Question: I have a rails api that generates locations, and menus for those locations. In my iOS app, I'm using AFNetworking to retrieve a json list of those locations in a table view.
This is the AFNetworking request I use to get Location data
LocationTableViewController.m
'''
[[LocationApiClient sharedInstance] getPath:@"locations.json" parameters:nil
success:^(AFHTTPRequestOperation *operation, id response) {
NSLog(@"Response: %@", response);
NSMutableArray *results = [NSMutableArray array];
for (id locationDictionary in response) {
Location *location = [[Location alloc] initWithDictionary:locationDictionary];
[results addObject:location];
}
self.results = results;
[self.tableView reloadData];
}
failure:^(AFHTTPRequestOperation *operation, NSError *error) {
NSLog(@"Error fetching locations!");
NSLog(@"%@", error);
}];
'''
A sample of the json returned for the location request
'''
{
"created_at" = "2013-02-23T19:25:26Z";
id = 2;
lat = "48.870175";
long = "2.779899999999998";
name = "Disneyland Hotel";
"places_id" = fd90769e2cf40d6cb6cb1a3d0bfd0ce5d37ed331;
"street_address" = "Rue de la Marni\U00e8re, Chessy, France";
"updated_at" = "2013-02-23T19:25:26Z";
},
'''
The name and address are displayed

When a user taps on a location cell, I would like to display a table view of that locations beer list. The rails api route (for location_id => 1) is 'http://localhost:3000/locations/1/beers.json' and outputs the following json for a beer that belongs to location_id:1
'''
{
"created_at":"2013-02-23T19:25:53Z",
"description":"fkjgvjkg",
"id":1,"location_id":1,
"name":"nhoihioh",
"price":"2.5","style":"ipa",
"updated_at":"2013-02-23T19:25:53Z"
}
'''
When the user taps a location cell I want to display the beer list for that location, which is consumed via 'http://localhost:3000/locations/(whatever location_id is associated with the table cell that was tapped)/beers.json'
How can I insert the location_id into the following AFNetworking request that occurs in the next table view when a user taps a location cell?
BeerTableViewController.m
'''
[[LocationApiClient sharedInstance] getPath:@"locations/**(location_id from location table cell inserted here)**/beers.json" parameters:nil
success:^(AFHTTPRequestOperation *operation, id response) {
NSLog(@"Response: %@", response);
NSMutableArray *results = [NSMutableArray array];
for (id beerDictionary in response) {
Beer *beer = [[Beer alloc] initWithDictionary:beerDictionary];
[results addObject:beer];
}
self.results = results;
[self.tableView reloadData];
}
failure:^(AFHTTPRequestOperation *operation, NSError *error) {
NSLog(@"Error fetching beers!");
NSLog(@"%@", error);
}];
'''
I assume I have to log the location_id and pass that value as a param of the url when a table cell is tapped, but am not sure how to do that.
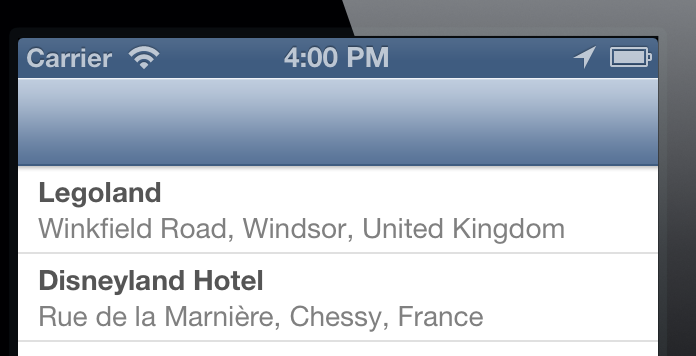
Answer: As you are working with JSON you should probably be using AFJSONRequestOperation as it will parse the response data for into a dictionary.
'''
AFJSONRequestOperation JSONRequestOperationWithRequest:request
success:^(NSURLRequest *request, NSHTTPURLResponse *response, id locationJSON) {
....
};
'''
You can then get the places_id from the dictionary and do another call to get the beer info.